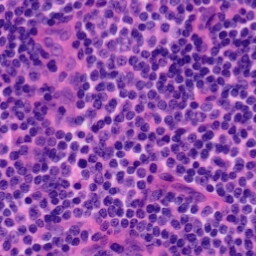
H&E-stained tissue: Tonsil